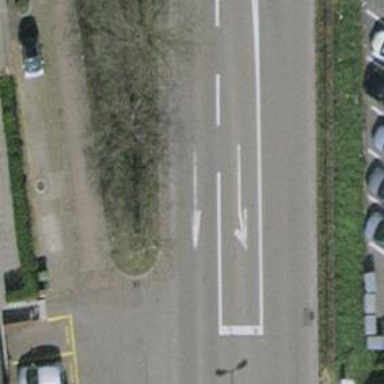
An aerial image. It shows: Primary highway with asphalt surface and designated cycle lane.